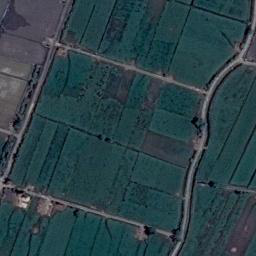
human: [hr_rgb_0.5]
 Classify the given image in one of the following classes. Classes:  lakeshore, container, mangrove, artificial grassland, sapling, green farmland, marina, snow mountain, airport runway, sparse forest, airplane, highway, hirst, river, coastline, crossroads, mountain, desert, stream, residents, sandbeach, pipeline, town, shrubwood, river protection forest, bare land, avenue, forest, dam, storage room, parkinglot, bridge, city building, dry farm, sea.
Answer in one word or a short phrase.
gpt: green farmland